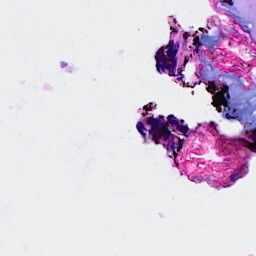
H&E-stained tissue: Breast